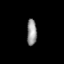
Tissue: lung
Cell type: Myeloid cells
Senescence score: 0.2417
Nuclear area (px): 255
Mean DAPI intensity: 147.996